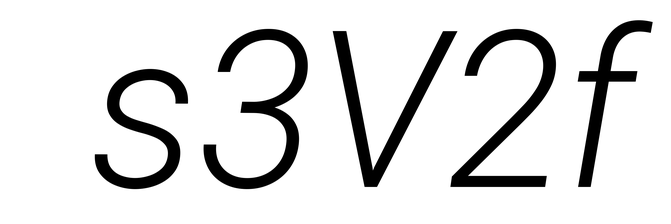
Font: Roboto-Italic_Light_Italic